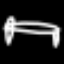
Label: bed